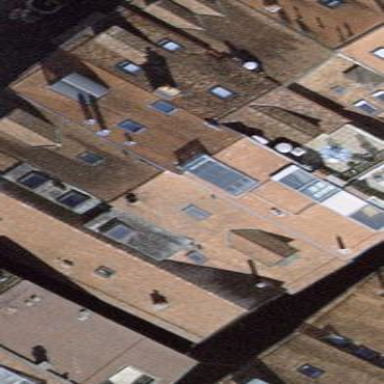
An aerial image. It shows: Gabled roof made of roof tiles on apartment building. The roof is oriented across the building.